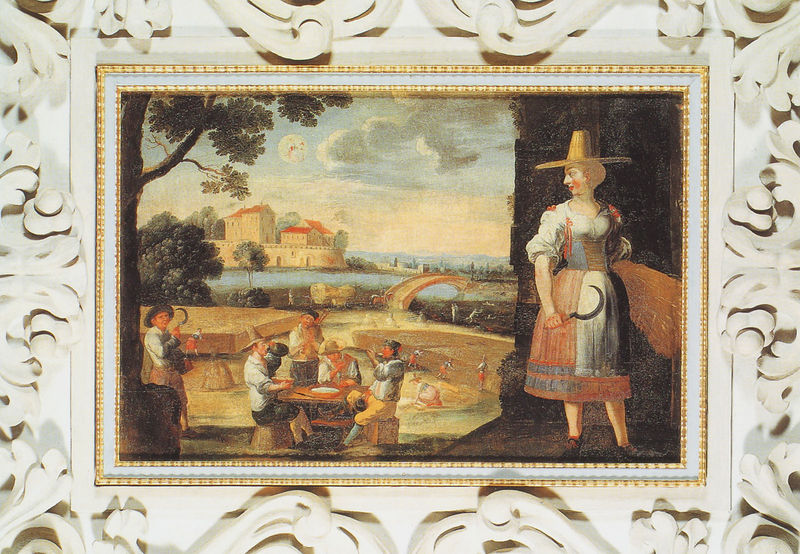
Titel: Festsaal des Klosters St. Benedikt
Künstler: Kaspar Feichtmayr
Standort: Benediktbeuern, Kloster St. Benedikt (EU - D - Bayern - Oberbayern)
Schlagwörter: wasser, wolken, bäume, fluss, stadt, frau, hut, kleid, männer, tisch, gebäude, gras, schloss, trinken, rahmen, felder, brücke, land, bauern, genre, landleben, sommer, bäuerin, ernte, getreide, bauernhof, pause, essen, sichel, mahlzeit, tracht, fresko, felster